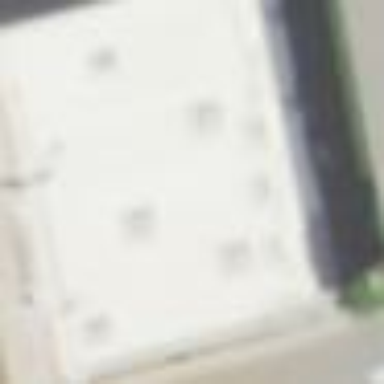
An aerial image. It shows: Retail building.